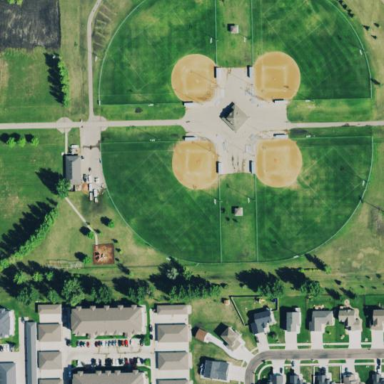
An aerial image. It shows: Softball pitch for leisure and sport activities.